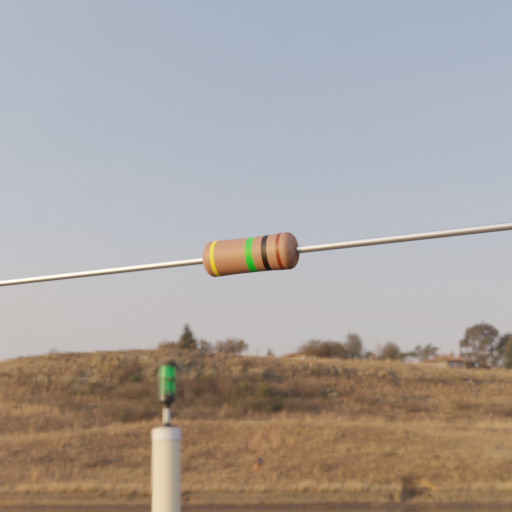
Resistor colour bands (in order): yellow, green, black, brown